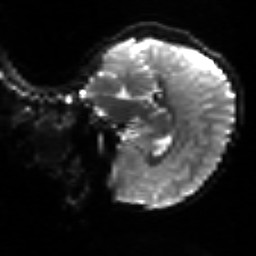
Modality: sbref
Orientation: sagittal
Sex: female
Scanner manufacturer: siemens
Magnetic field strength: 3 T
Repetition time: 5 s
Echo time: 0.071 s